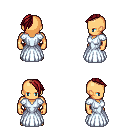
a pixel art fantasy rpg character, male body template, human, tanned skin, underdress, red pants, brunette long mohawk hairstyle, ghillies, four views (front, back, left, right), 2x2 character sprite sheet, small pixel art, hard edges, no anti-aliasing